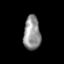
Tissue: prostate
Cell type: T cells
Senescence score: 0.705
Nuclear area (px): 562
Mean DAPI intensity: 147.02